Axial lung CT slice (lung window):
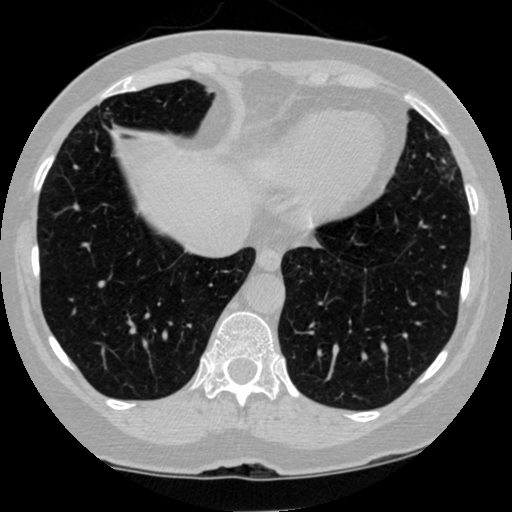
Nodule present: no